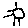
Label: sun